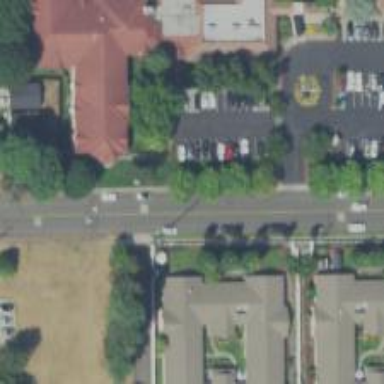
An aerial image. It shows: Tertiary road with sidewalk on the left.